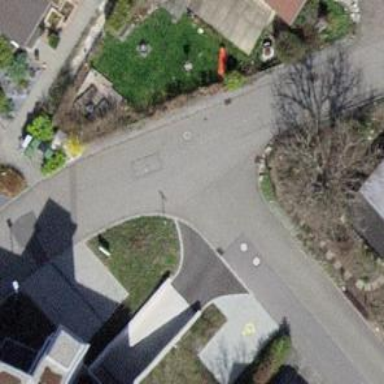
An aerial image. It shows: Residential road with asphalt surface.